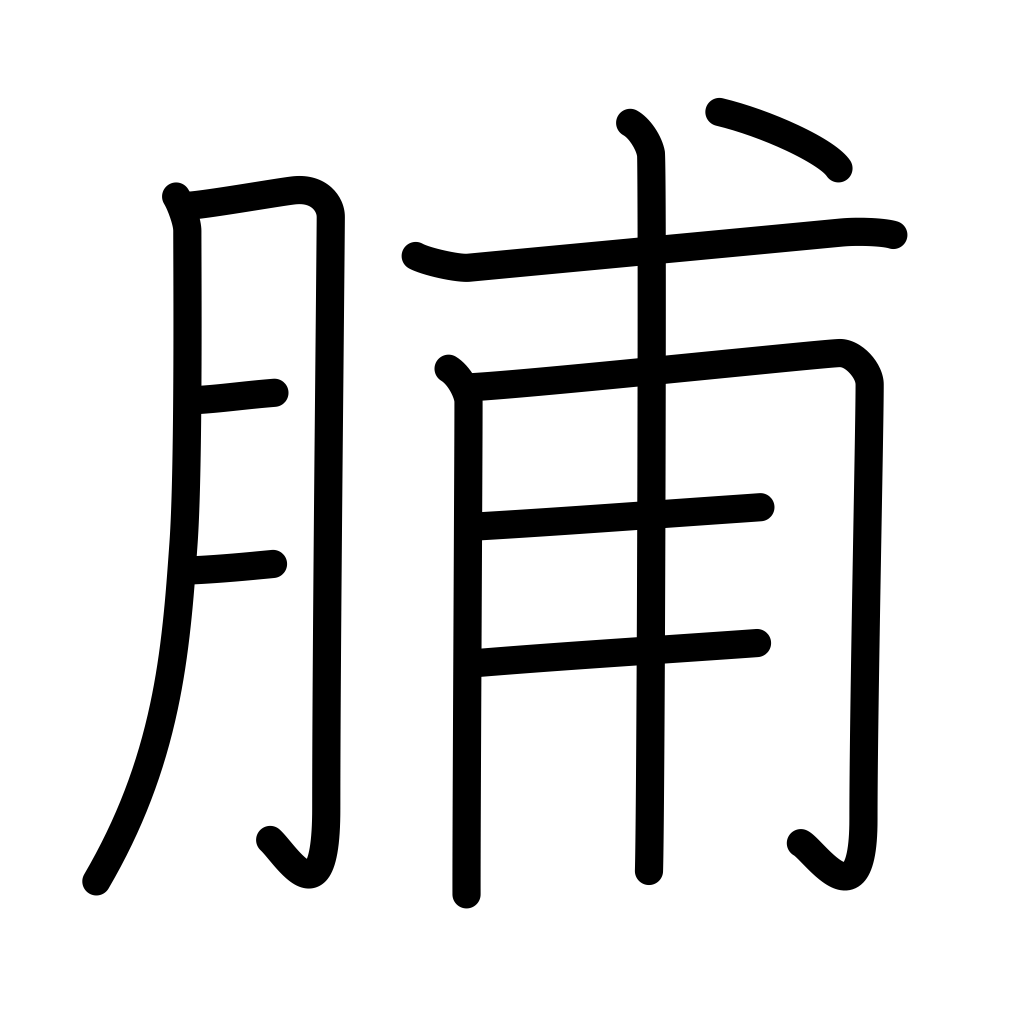
Meaning: dried meat